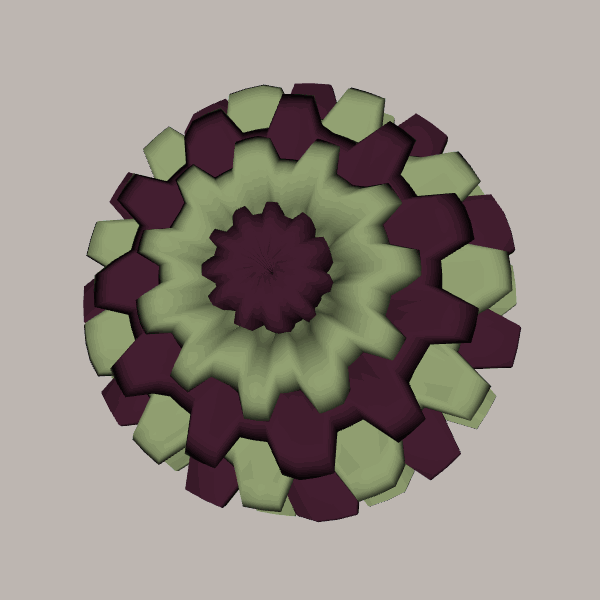
Background: light